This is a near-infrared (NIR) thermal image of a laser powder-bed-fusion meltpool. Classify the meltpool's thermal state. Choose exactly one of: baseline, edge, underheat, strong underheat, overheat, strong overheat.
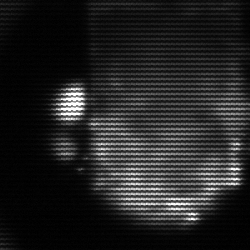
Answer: baseline